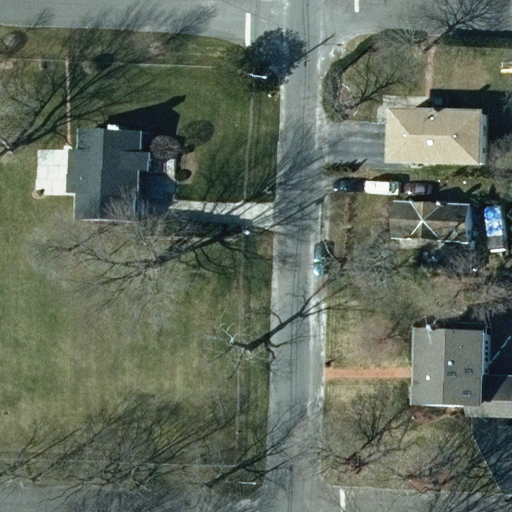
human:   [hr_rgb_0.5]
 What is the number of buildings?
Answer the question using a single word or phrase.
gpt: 4

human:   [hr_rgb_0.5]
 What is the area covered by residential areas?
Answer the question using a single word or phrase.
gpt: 10637m2

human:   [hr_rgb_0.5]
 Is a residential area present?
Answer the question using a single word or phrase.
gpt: yes

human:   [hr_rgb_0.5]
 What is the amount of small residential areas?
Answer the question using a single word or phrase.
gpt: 0

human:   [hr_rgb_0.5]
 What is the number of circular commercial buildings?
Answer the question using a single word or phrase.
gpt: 0

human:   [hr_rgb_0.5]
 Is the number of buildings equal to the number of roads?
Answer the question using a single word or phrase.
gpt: no

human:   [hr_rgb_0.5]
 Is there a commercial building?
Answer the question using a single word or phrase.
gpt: no

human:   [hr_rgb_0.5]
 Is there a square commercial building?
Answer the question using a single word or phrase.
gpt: no

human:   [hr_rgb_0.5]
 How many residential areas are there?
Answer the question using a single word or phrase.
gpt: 1

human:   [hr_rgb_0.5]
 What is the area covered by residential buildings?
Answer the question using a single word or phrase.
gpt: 651m2

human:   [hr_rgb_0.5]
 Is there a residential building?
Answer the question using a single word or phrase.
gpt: yes

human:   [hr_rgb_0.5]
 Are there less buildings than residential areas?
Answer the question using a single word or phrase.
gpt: no

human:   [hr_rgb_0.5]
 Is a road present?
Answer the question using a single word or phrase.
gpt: yes

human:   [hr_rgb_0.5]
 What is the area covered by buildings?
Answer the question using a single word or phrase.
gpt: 651m2

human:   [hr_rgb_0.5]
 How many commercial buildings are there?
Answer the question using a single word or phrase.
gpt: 0

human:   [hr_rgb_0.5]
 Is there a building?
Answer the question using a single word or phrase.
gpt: yes

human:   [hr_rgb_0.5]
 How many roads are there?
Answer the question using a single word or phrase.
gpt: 3

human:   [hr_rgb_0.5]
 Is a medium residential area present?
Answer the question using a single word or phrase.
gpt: no

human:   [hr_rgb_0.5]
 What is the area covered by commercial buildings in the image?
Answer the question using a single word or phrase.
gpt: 0m2

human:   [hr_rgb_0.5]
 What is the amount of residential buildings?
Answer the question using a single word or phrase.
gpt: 4

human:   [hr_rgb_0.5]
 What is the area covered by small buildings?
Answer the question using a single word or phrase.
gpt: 38m2

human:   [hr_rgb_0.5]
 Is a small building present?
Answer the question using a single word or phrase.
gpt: yes

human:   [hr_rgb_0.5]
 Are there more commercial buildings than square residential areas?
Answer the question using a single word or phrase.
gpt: no

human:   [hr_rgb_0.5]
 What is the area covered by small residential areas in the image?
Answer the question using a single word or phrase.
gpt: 0m2

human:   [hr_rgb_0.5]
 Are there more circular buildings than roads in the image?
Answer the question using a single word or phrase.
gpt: no

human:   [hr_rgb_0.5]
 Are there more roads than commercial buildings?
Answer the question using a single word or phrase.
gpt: yes

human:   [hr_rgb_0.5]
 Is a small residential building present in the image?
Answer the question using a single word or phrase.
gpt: yes

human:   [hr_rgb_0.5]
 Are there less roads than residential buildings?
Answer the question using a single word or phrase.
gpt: yes

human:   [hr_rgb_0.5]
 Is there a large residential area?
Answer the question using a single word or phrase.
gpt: yes

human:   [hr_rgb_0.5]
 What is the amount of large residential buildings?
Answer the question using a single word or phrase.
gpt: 0

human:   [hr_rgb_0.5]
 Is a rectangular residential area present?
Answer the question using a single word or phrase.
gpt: yes

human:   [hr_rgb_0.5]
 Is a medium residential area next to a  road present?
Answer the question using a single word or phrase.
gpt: no

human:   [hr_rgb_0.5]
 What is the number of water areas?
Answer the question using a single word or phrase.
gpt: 0

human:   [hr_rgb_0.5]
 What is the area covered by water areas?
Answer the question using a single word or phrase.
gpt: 0m2

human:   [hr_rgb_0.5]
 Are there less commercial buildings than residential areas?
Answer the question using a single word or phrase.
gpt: yes

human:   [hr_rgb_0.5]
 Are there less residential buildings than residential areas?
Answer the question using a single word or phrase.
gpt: no

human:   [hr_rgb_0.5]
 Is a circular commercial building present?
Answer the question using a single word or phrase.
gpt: no

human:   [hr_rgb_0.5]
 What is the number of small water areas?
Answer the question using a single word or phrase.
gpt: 0

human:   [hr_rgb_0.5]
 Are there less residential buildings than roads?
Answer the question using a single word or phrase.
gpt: no

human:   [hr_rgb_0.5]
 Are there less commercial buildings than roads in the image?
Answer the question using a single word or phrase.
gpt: yes

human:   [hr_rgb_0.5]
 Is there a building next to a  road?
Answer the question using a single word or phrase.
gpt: yes

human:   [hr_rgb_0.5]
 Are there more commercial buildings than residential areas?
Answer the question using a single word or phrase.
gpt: no

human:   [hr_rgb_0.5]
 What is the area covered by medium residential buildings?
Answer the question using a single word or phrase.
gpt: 612m2

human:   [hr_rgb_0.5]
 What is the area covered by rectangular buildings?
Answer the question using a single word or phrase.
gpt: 388m2

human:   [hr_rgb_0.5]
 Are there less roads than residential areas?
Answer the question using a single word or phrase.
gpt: no

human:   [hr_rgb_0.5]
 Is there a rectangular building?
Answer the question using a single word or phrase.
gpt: yes

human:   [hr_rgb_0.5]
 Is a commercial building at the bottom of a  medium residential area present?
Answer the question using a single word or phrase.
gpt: no

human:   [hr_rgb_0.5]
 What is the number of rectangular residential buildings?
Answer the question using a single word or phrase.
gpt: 3

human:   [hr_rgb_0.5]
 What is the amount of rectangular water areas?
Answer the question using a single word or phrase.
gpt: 0

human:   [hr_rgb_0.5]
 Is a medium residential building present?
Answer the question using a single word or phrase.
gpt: yes

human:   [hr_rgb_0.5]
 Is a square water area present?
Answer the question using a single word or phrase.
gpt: no

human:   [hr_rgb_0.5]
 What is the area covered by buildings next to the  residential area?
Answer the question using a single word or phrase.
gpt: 651m2

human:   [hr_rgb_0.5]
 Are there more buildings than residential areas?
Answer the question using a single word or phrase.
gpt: yes

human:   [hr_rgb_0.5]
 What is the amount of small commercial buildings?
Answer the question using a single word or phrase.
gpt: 0

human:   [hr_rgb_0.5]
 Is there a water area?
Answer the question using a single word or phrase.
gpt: no

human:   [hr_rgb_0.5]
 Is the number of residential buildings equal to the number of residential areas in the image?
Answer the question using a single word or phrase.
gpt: no

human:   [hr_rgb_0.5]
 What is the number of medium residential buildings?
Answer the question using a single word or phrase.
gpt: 3

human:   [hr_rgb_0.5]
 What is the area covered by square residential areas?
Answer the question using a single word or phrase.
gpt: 0m2

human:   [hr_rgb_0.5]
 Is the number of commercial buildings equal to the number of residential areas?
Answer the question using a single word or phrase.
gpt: no

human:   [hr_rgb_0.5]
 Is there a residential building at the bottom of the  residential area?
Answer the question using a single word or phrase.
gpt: no

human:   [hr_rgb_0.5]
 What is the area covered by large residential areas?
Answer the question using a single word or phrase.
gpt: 10637m2

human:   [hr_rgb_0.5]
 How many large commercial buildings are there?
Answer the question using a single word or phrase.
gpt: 0

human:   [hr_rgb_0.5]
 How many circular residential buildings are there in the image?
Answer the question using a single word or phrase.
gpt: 0

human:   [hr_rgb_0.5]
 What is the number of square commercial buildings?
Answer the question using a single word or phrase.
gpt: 0